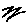
Label: zigzag